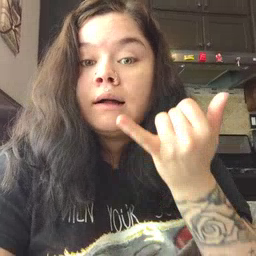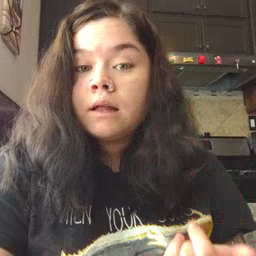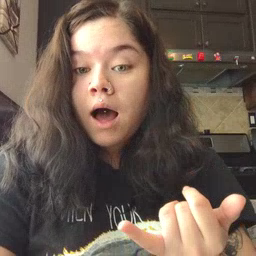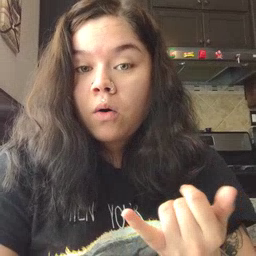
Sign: now